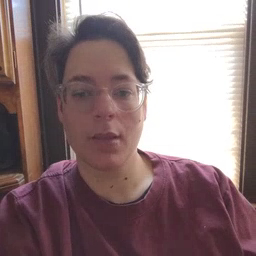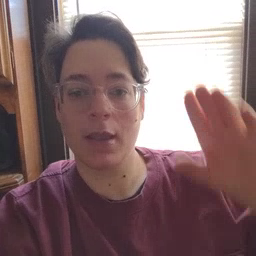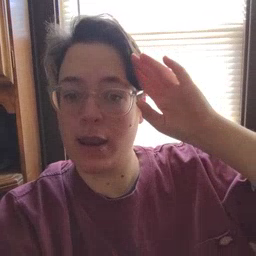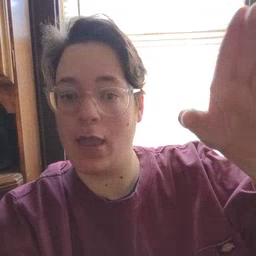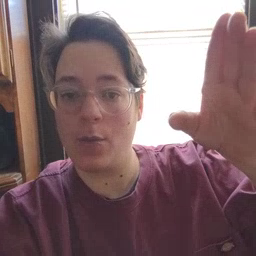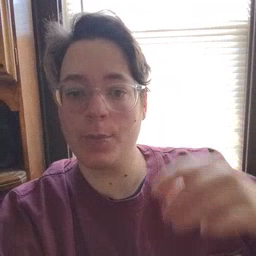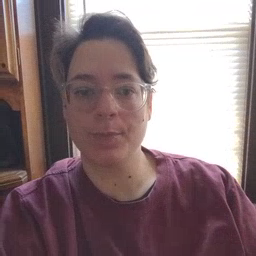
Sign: hello